Question: I'm head over heels here !
I downloaded from this link
<URL>
During the installation. I was to install . Unlik the installation, I had no option to chose a location for the libraries !
And now I'm left with ! I know I'll have to deploy my application into an application server sooner or later, but I only need to include the libraries into my Eclipse java projects (Not even eclipse web project. I assemble my using ).
I believe I can go ahead and include libraries in my ( plugin to run jetty from eclipse) run configuration classpath, and fire my application up without any problem.
So my questions are:
- - - - -
I'm trying to do things with the least abstractions to learn more and understand what is really going on. That's why I prefer assembling my file using from a regular java project, and not a dynamic web project.

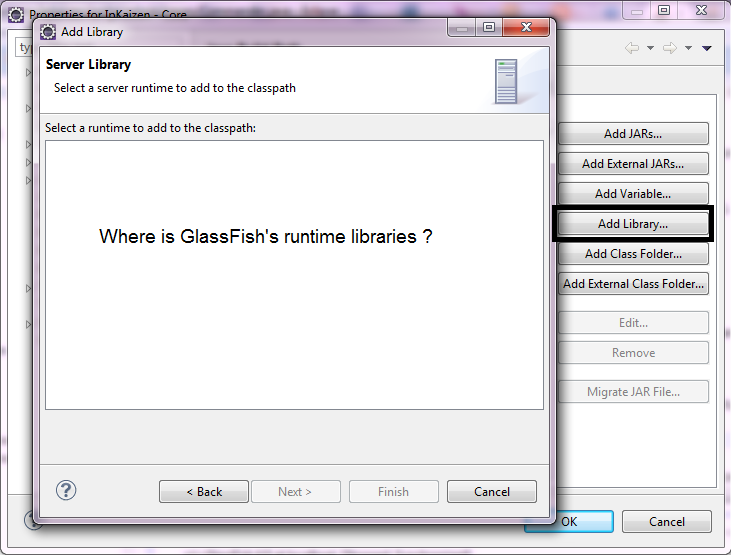
Answer: > Where are the Java EE SDK files ?!?!
The default location on Windows is c:\glassfish4. Why GlassFish? See below.
> Why am I forced to use GlassFish ?
GlassFish 4.0 is the "reference implementation" of Java EE 7.0. What does that mean? It means that it is the benchmark that compatible Java EE 7.0 servers are measured against. It forms the base-line for the Java EE test suites that other Java EE servers, like JBoss or TomEE, must pass.
> Do I have any misconceptions here ? Am I correct to understand that I can include Java EE libraries my application's classpath, which is running within ANY servlet container and lunch my application without any problem ?
Yes, you have a misconception on how Java EE applications work. Your server provides the standard Java EE API JARs in its runtime classpath, so your application doesn't need to include them. The servlet container is part of the Java EE server. There is also an EJB container and an Application Client container. A web app deployed to the servlet container can use the standard Java EE services and APIs, like JAX-RS for RESTful web services, JPA for database access, etc.
> Is it still possible to assemble a WAR file using ant, without libraries, and run it on GlassFish through Eclipse ?
That is how most Java EE development works, yes. People increasingly use Maven for this instead of Ant, though, as it's pretty easy to create a skeleton application using, e.g. the Code Haus Maven archetypes, and Maven will handle downloading and installing the correct artifacts to compile your app, and package it correctly to allow it to run on GlassFish, JBoss, TomEE, etc.